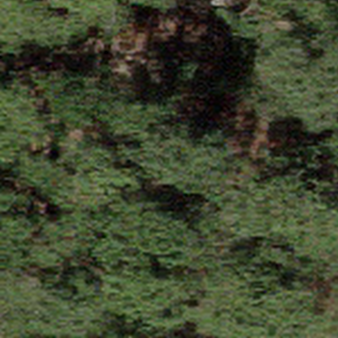
Label: other